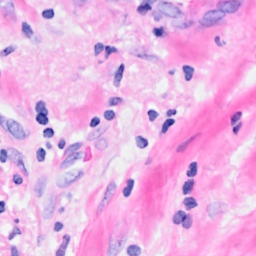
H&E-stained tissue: Breast